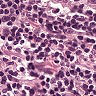
Metastatic tissue present: no